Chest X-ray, PA view. Patient: 59 years old, sex F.
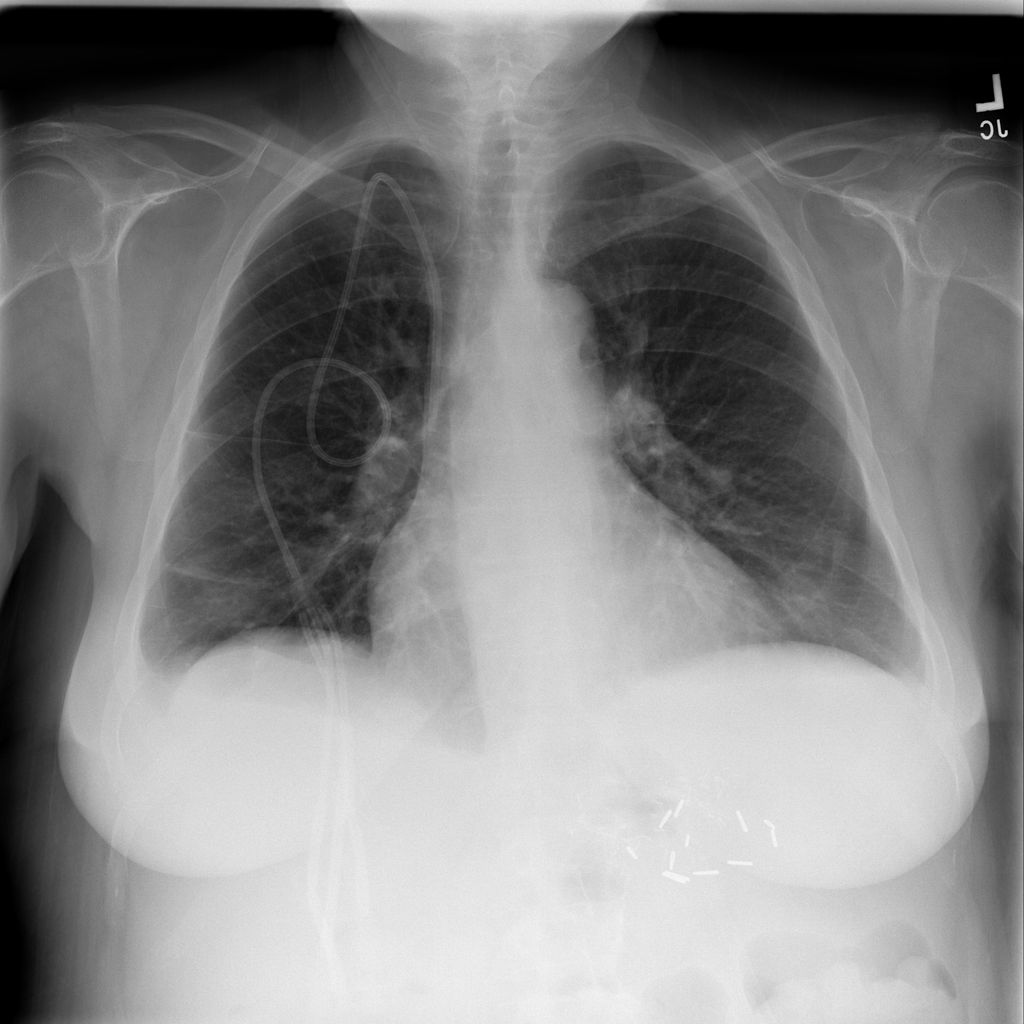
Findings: Atelectasis